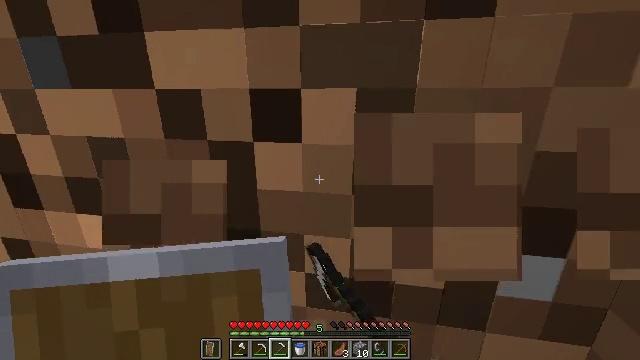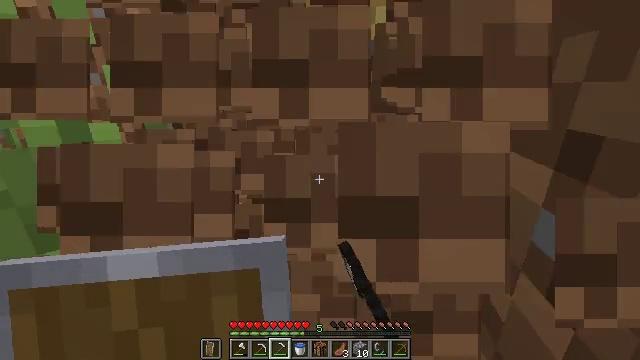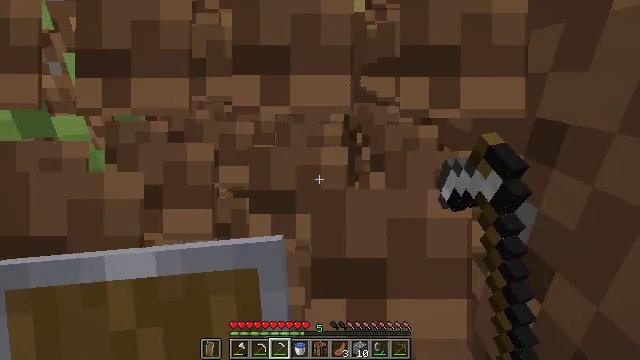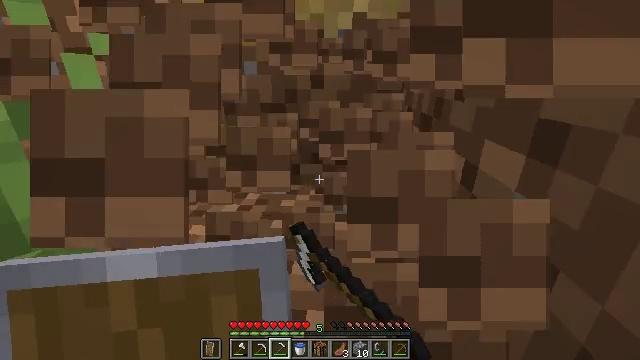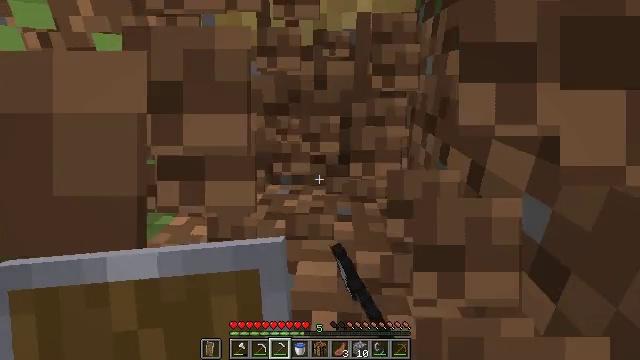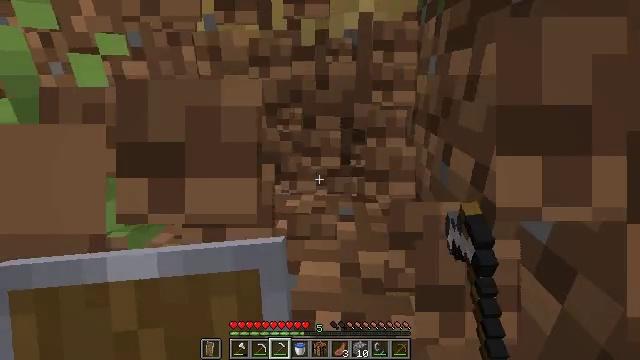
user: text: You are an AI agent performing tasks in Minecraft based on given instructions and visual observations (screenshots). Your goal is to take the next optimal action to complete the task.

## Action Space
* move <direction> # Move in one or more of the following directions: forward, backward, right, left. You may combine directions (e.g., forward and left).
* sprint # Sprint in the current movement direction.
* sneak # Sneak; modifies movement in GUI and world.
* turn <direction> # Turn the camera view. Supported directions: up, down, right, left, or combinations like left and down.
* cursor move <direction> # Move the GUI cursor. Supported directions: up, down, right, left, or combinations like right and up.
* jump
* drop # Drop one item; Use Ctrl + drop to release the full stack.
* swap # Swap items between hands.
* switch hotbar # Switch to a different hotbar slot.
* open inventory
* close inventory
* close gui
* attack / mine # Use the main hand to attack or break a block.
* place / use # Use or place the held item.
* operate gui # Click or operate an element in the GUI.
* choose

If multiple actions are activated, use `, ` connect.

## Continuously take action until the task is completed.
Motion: motion action
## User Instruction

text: Remove the grass path from the ground.
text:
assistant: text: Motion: turn right and down, attack / mine
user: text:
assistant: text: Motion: move forward, turn right and down, attack / mine
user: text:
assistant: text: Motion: move forward, attack / mine
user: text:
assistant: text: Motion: move forward, attack / mine
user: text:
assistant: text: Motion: move forward, attack / mine
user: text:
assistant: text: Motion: attack / mine